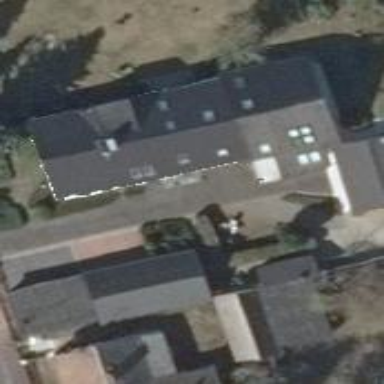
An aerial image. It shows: Gabled house with white exterior. The roof is made of black roof tiles.